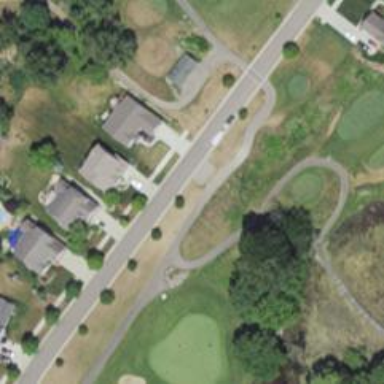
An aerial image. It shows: Service road designated as golf cart path.